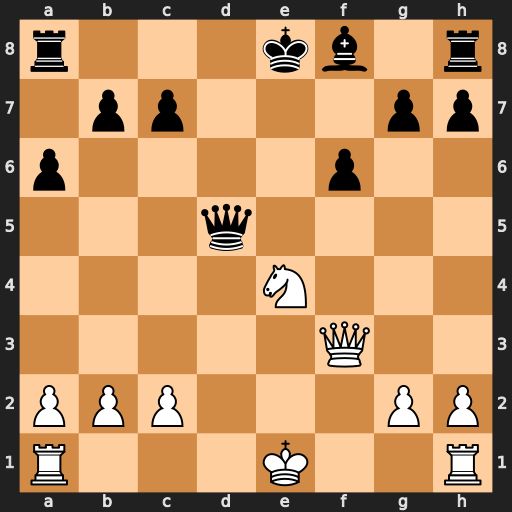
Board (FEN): r3kb1r/1pp3pp/p4p2/3q4/4N3/5Q2/PPP3PP/R3K2R
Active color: w
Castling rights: KQkq
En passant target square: -
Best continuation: Nxf6+ gxf6 Qxd5